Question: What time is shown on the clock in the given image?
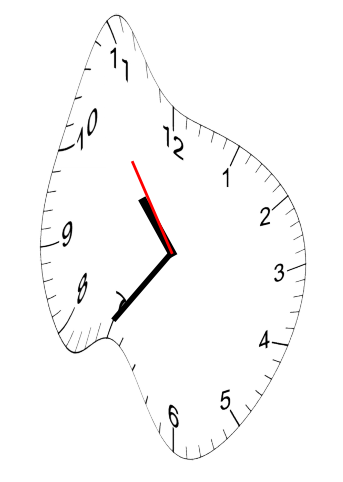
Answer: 10:35:54